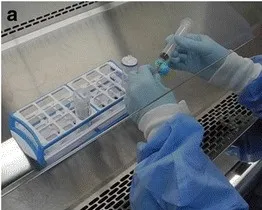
Simulated usage of the needle during the worker's filtering procedure at the time of injury. A; Connecting the syringe to the needle.
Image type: medical_photograph (skin_photograph)